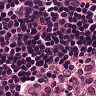
Metastatic tissue present: no